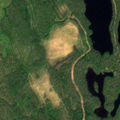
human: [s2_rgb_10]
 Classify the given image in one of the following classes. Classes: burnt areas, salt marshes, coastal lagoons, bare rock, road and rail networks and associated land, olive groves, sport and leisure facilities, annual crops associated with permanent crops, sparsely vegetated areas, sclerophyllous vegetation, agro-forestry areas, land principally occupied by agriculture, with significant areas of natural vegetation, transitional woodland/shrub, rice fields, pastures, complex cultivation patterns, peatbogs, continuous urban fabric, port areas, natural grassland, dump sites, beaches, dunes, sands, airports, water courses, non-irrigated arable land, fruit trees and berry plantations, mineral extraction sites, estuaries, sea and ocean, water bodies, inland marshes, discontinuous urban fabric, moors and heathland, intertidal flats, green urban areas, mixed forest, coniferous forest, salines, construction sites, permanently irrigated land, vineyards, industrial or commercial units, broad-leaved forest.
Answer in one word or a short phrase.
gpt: coniferous forest, water bodies